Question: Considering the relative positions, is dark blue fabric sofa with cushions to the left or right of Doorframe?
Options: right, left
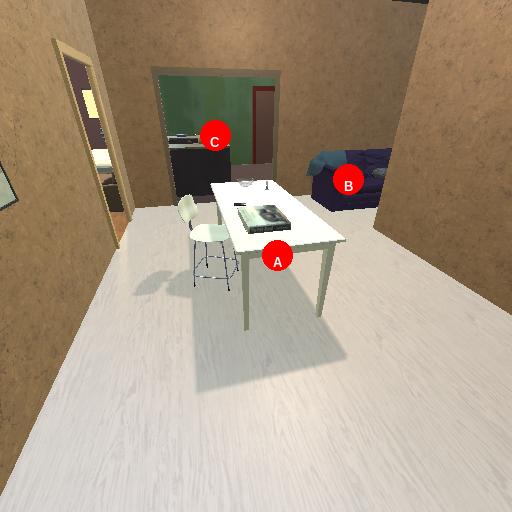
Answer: right